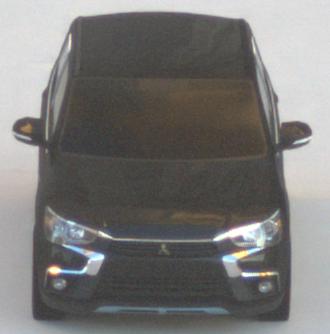
Make: Mitsubishi
Model: Outlander 2.0 Plug-In Hybrid
Detailed model: Outlander (III) Plug-In Hybrid
Model produced from: 2015/10
Model produced until: 2018/08
Doors: 5
Color: black
Road condition: dry road
Daytime: sunrise or sunset
Contrast: medium contrast